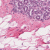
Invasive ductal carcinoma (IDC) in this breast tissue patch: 0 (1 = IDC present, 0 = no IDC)